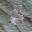
Label: 6